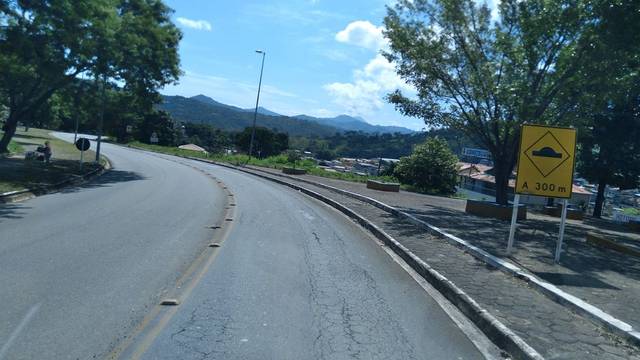
Region: Brazil
Coordinates: -19.877, -43.898